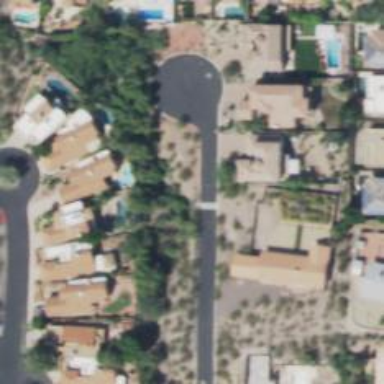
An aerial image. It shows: Residential road with asphalt surface.